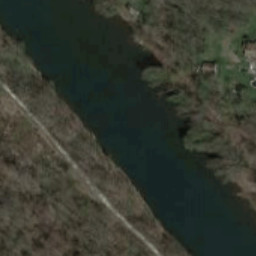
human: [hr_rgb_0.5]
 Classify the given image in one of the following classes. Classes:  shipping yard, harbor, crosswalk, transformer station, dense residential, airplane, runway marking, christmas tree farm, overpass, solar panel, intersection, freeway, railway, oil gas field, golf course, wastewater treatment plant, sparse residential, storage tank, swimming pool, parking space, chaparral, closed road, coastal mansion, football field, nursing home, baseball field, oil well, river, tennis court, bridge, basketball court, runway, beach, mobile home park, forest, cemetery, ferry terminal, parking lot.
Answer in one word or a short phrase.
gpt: river